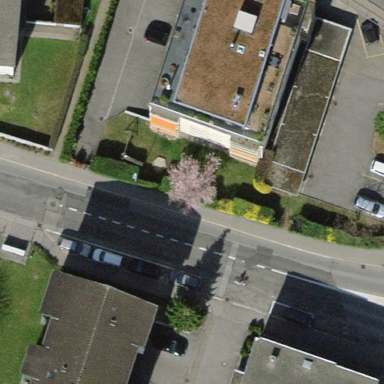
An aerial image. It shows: Building with flat roof.